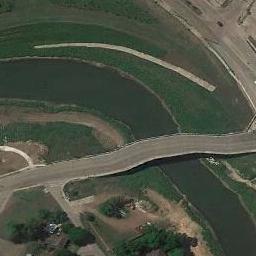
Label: bridge